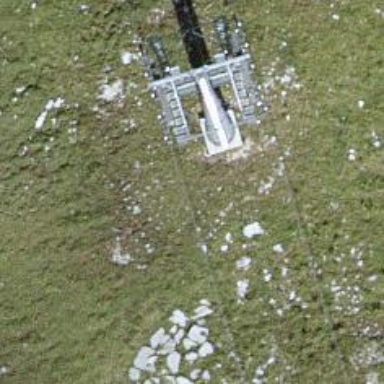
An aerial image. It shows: Pylon used for aerialway.